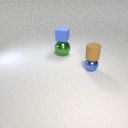
large green metal sphere below small blue rubber cube